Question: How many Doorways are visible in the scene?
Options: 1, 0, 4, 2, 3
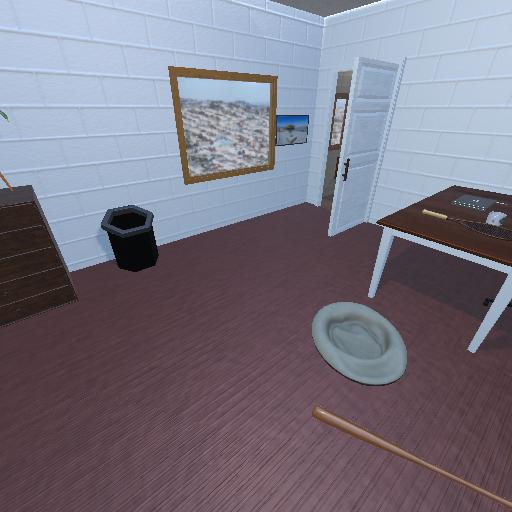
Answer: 1